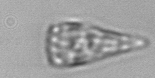
Label: Licmophora